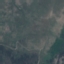
Label: HerbaceousVegetation